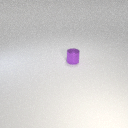
small purple metal cylinder